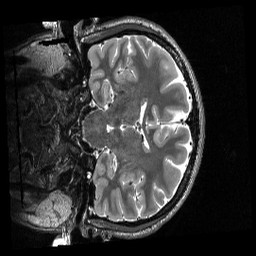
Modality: T2w
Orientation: coronal
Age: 25
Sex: male
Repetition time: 3.2 s
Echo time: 0.563 s